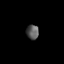
Tissue: lung
Cell type: Epithelial cells
Senescence score: 0.2175
Nuclear area (px): 180
Mean DAPI intensity: 87.894